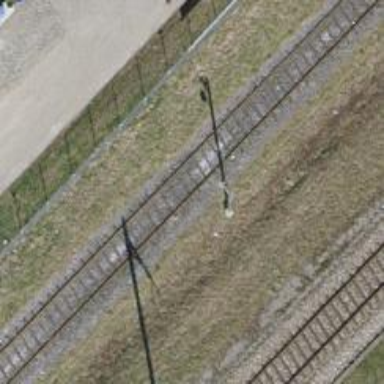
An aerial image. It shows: Catenary mast for power lines.